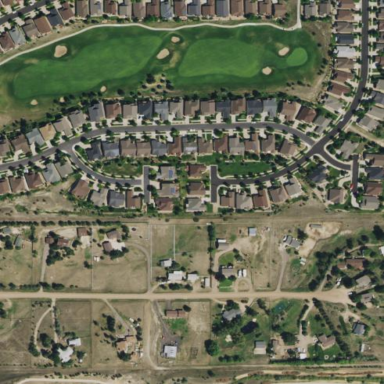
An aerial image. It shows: Residential area in rural setting.